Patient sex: M
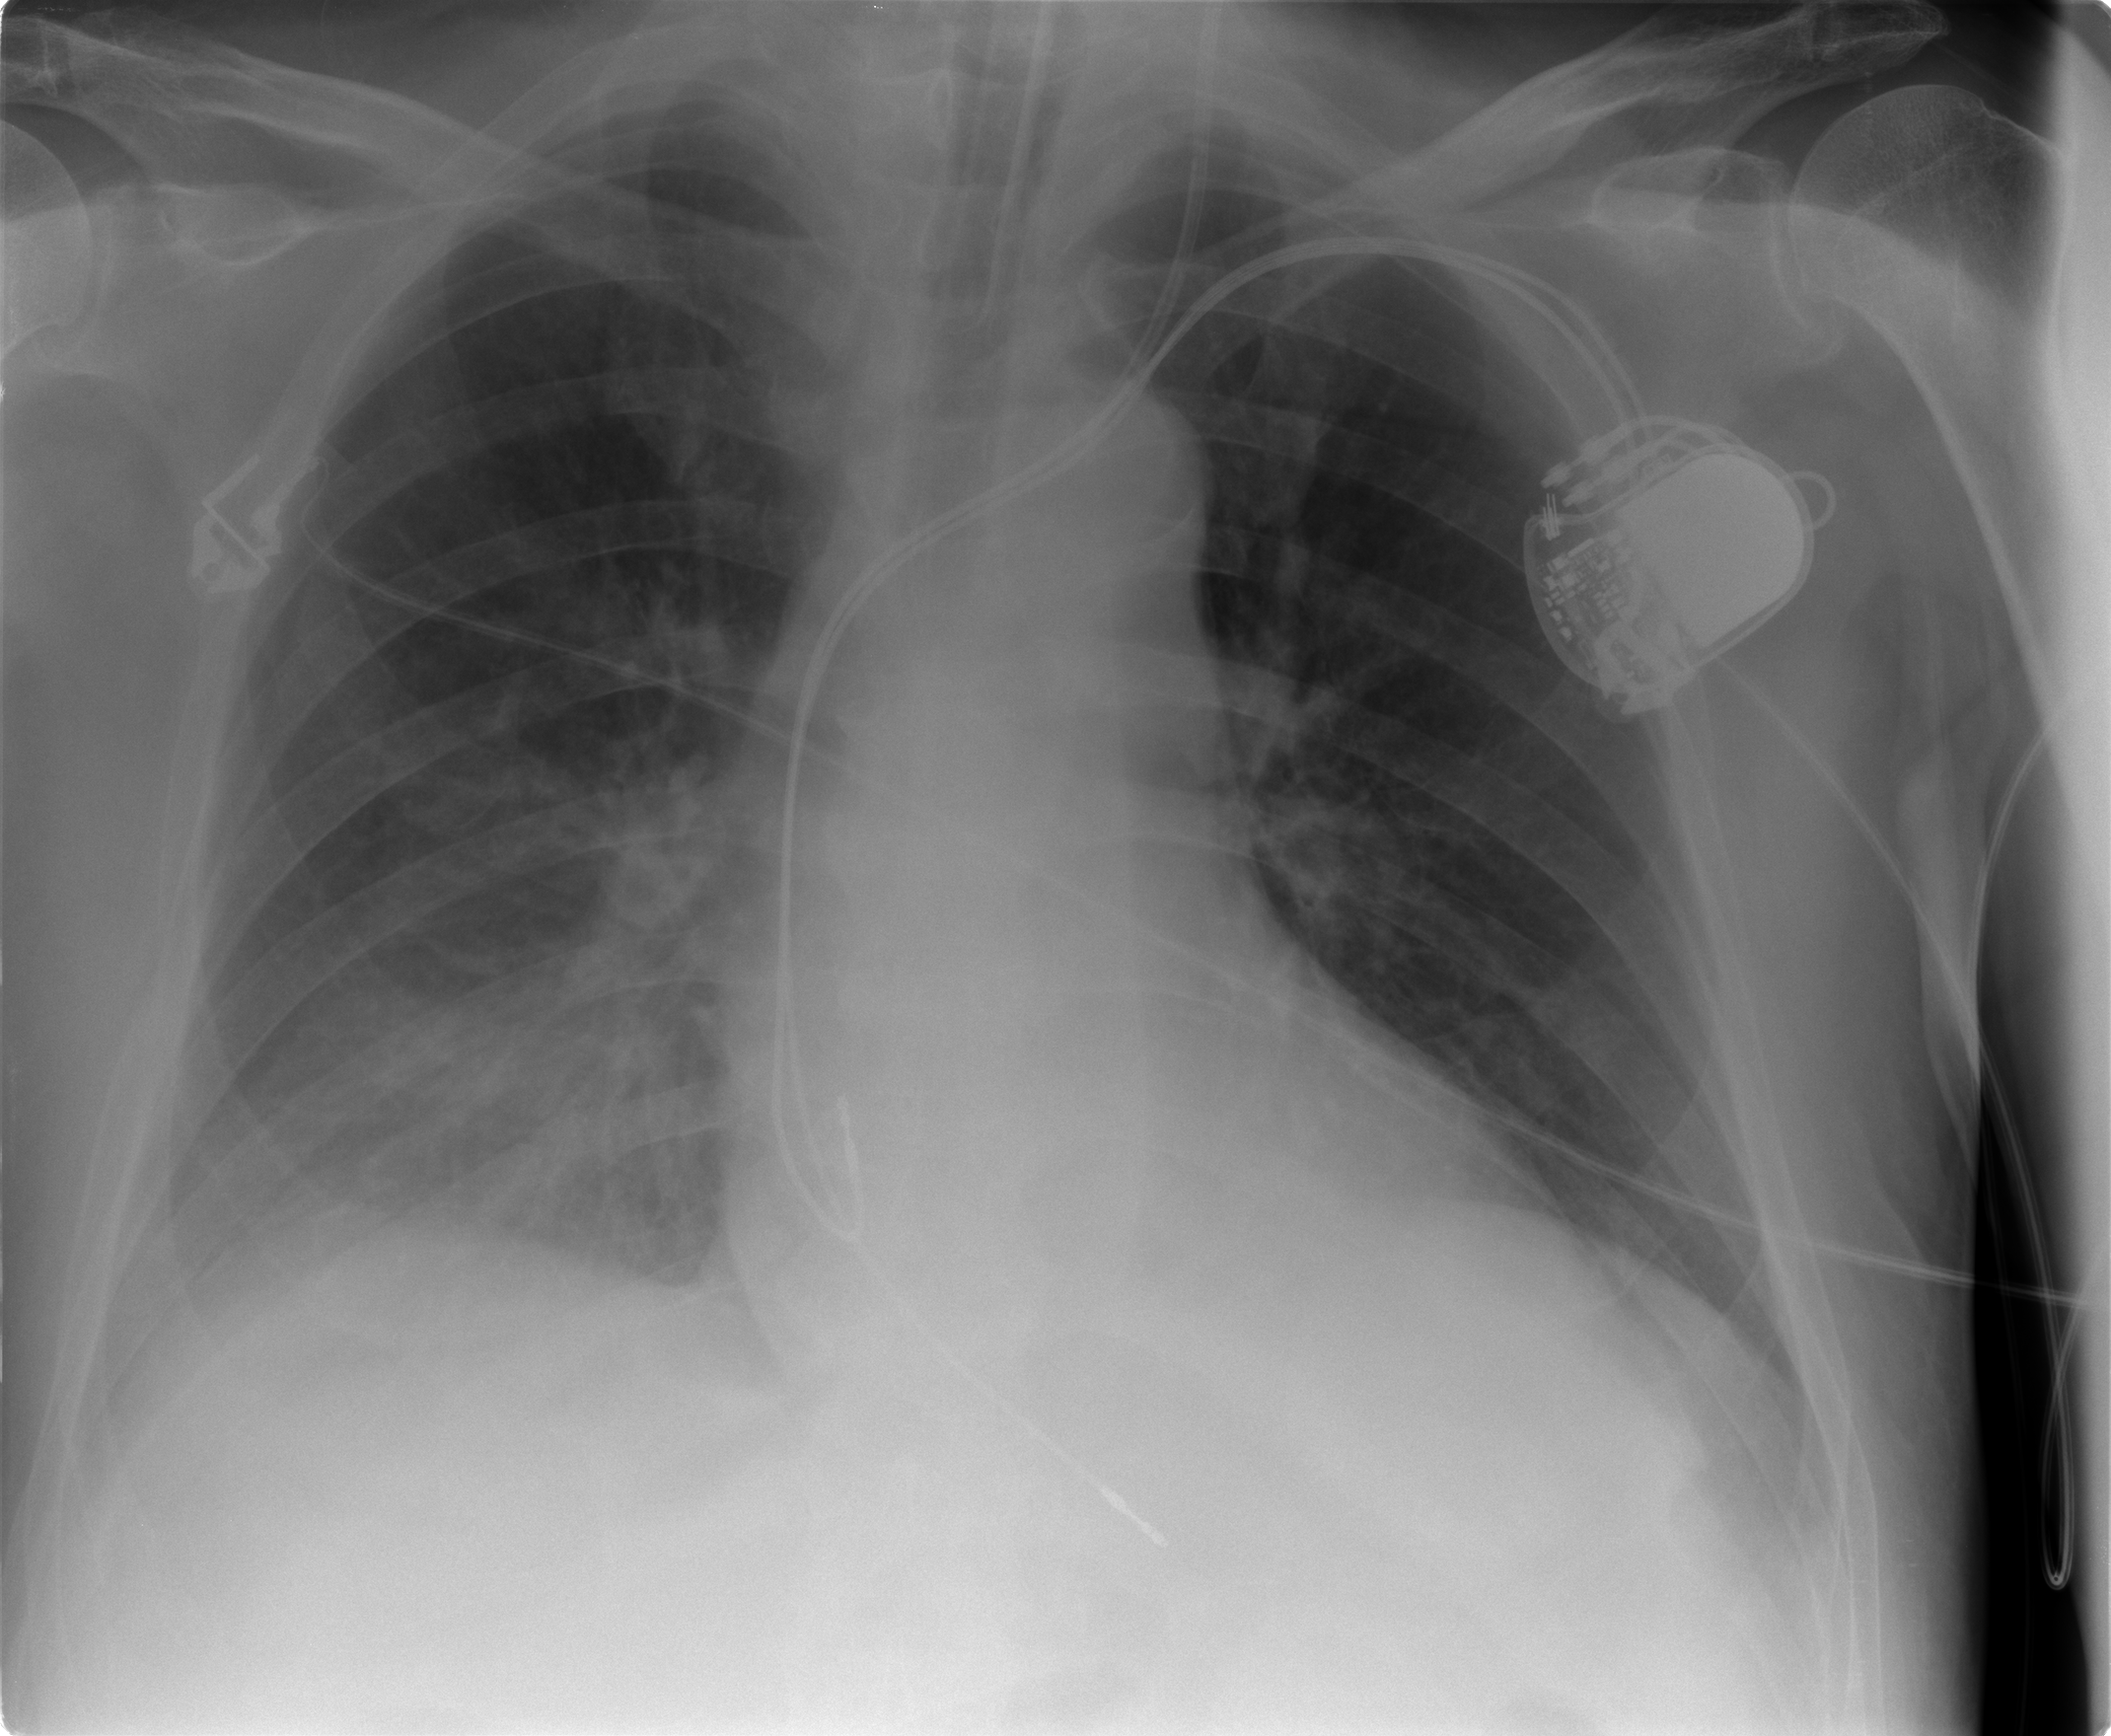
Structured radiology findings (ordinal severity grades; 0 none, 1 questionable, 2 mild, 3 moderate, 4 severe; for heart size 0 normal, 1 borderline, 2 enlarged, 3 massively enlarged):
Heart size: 2
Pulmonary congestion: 1
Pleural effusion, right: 1
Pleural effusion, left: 0
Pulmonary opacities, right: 1
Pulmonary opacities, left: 0
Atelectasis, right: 1
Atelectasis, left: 0